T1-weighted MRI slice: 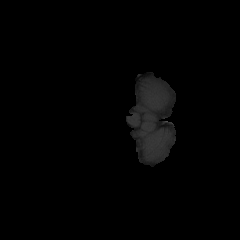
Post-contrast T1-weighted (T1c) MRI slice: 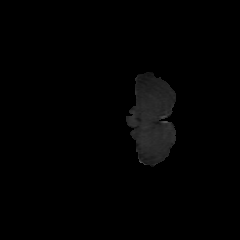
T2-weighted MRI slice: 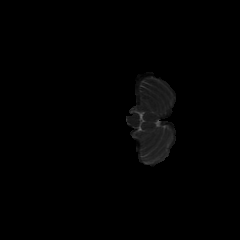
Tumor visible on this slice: no